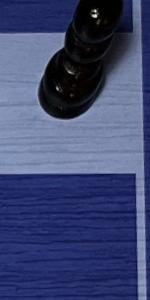
Label: Empty